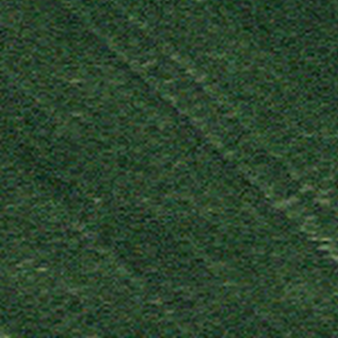
Label: other